Interaction volume radius: 10 \u00c5
Interaction volume height: 15 \u00c5
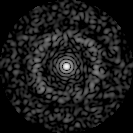
Disorder parameter: 0.8545